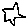
Label: star